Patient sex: M
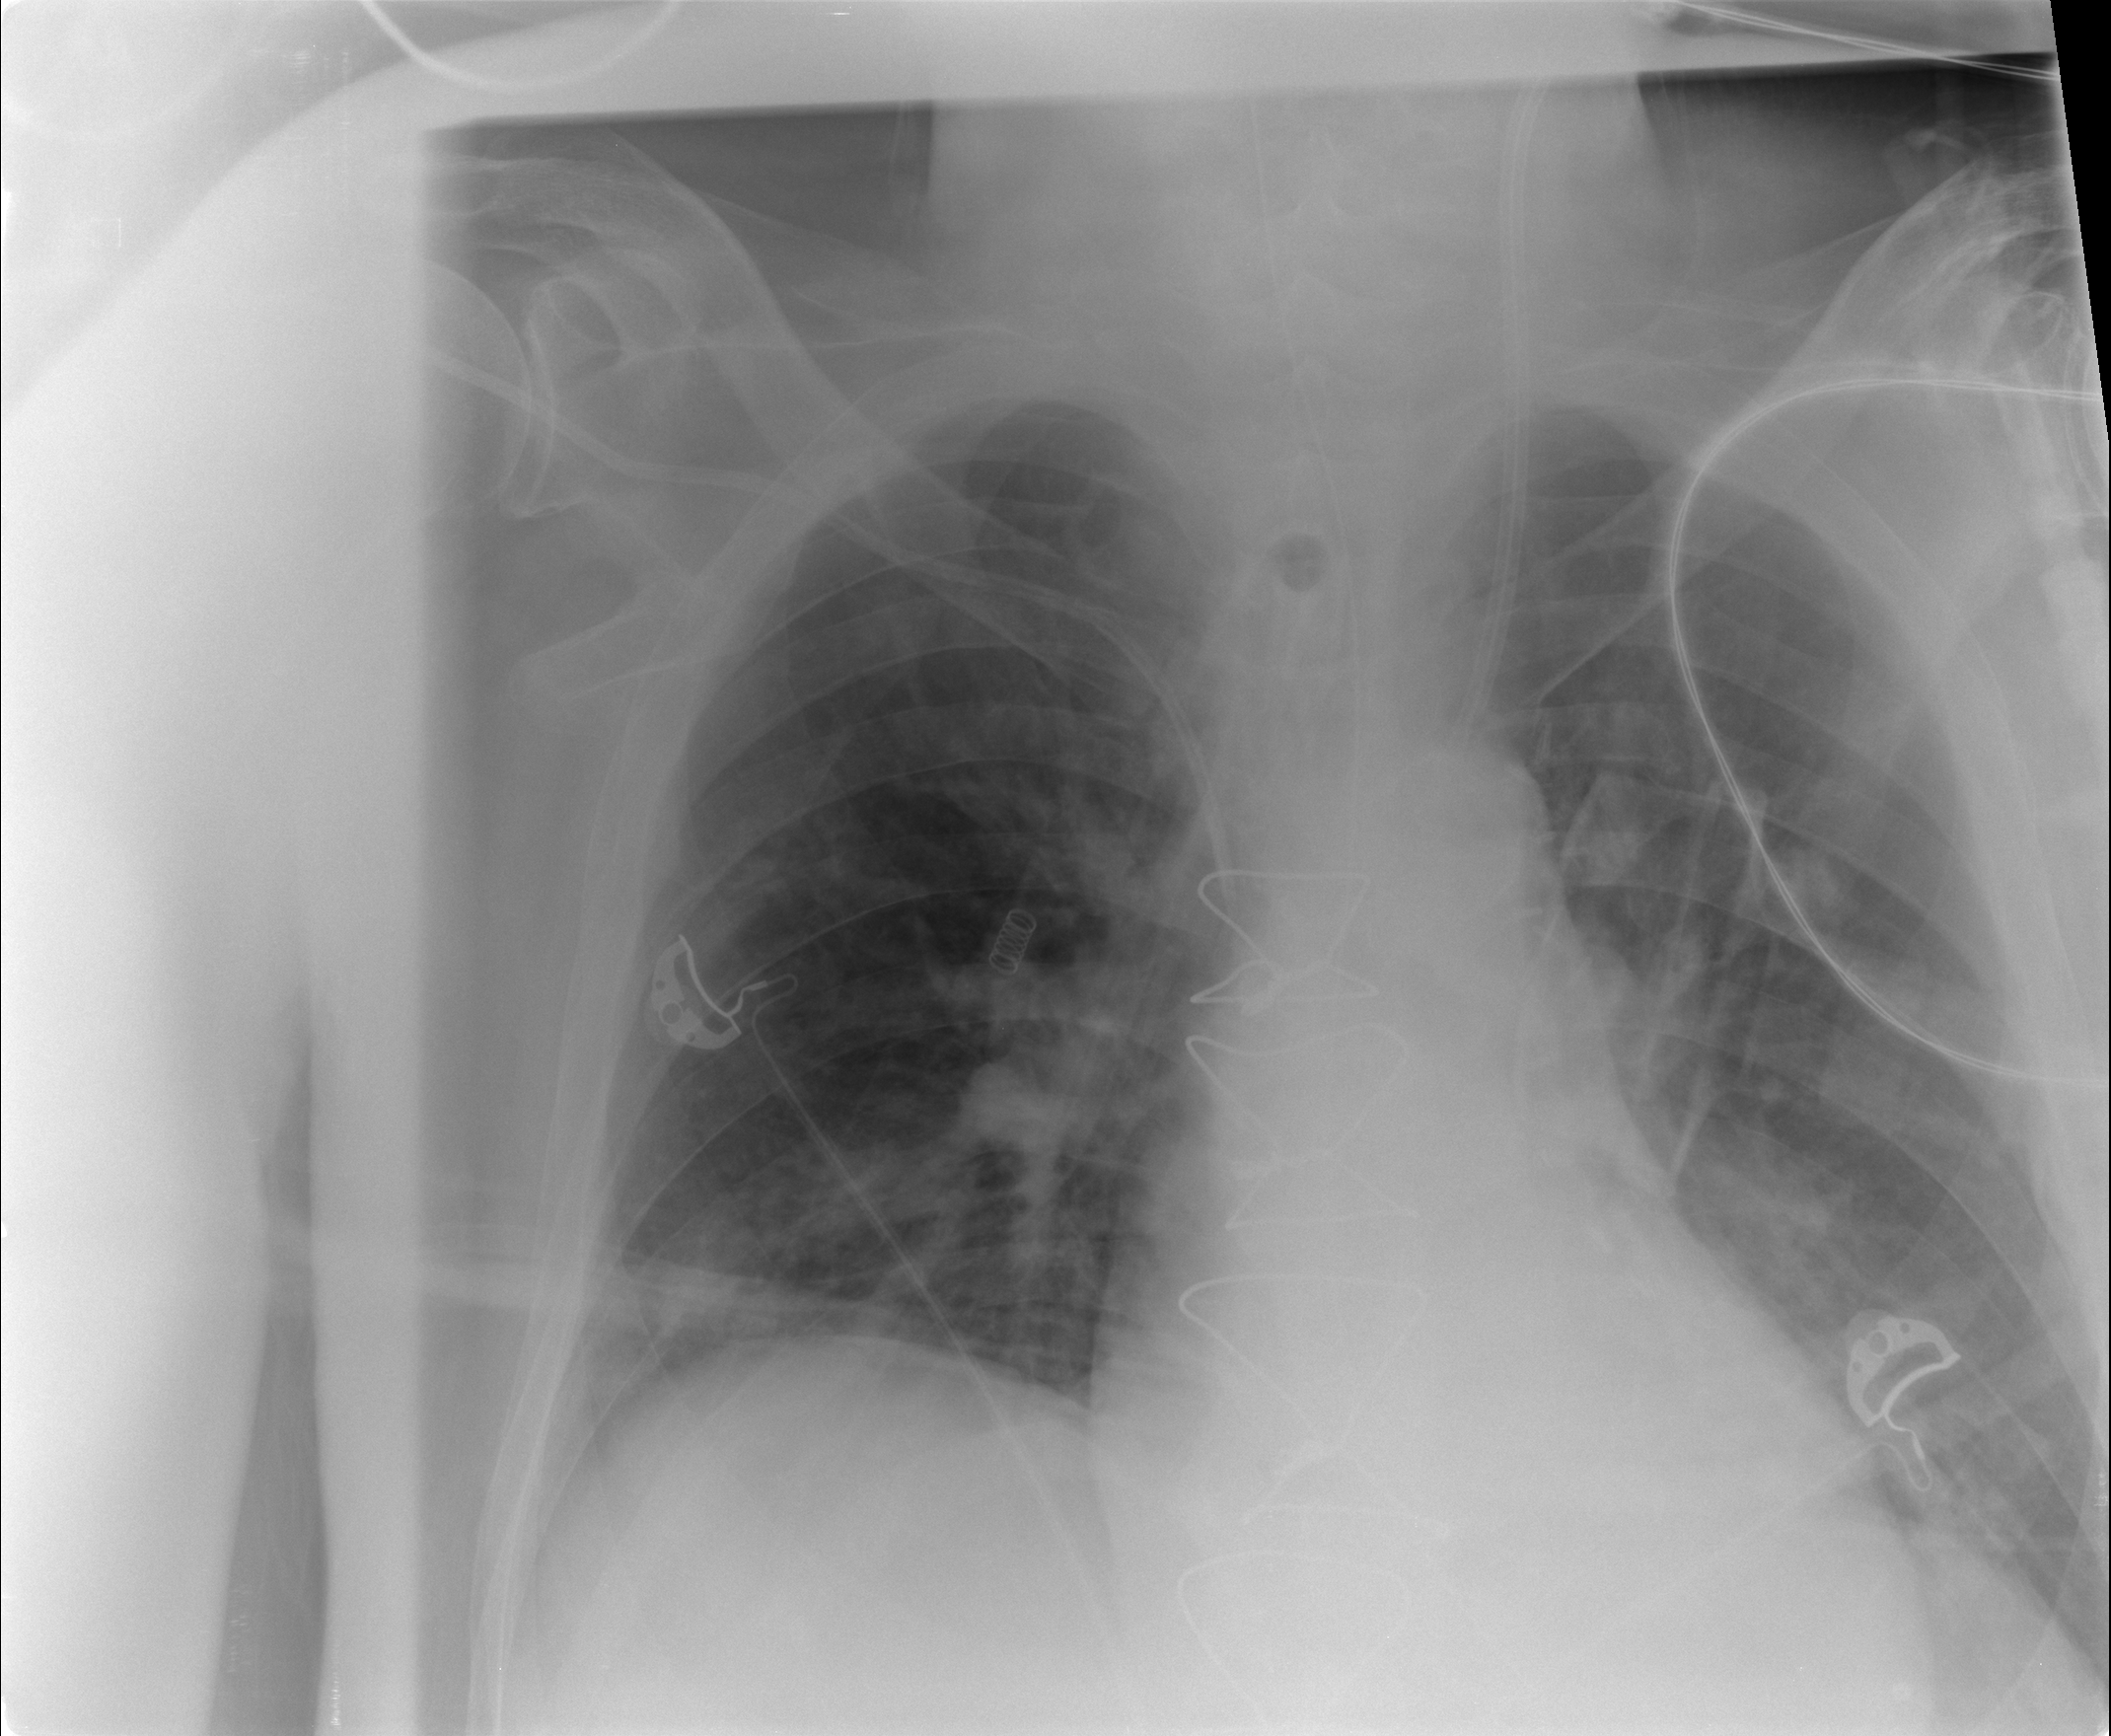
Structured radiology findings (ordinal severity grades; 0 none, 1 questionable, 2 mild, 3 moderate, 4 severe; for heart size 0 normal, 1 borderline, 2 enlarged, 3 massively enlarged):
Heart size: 0
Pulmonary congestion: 3
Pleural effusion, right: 2
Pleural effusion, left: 2
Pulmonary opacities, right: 2
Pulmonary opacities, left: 2
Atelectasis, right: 2
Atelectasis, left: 2